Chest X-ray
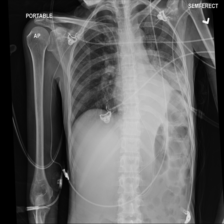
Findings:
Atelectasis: positive
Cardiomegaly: negative
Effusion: negative
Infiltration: negative
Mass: negative
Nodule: negative
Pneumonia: negative
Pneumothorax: negative
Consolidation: positive
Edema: negative
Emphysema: negative
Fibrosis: negative
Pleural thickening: negative
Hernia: negative